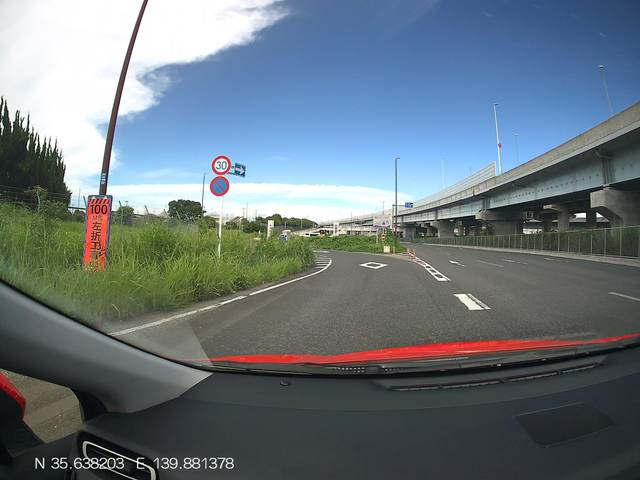
Region: Japan
Coordinates: 35.638, 139.882